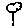
Label: flower